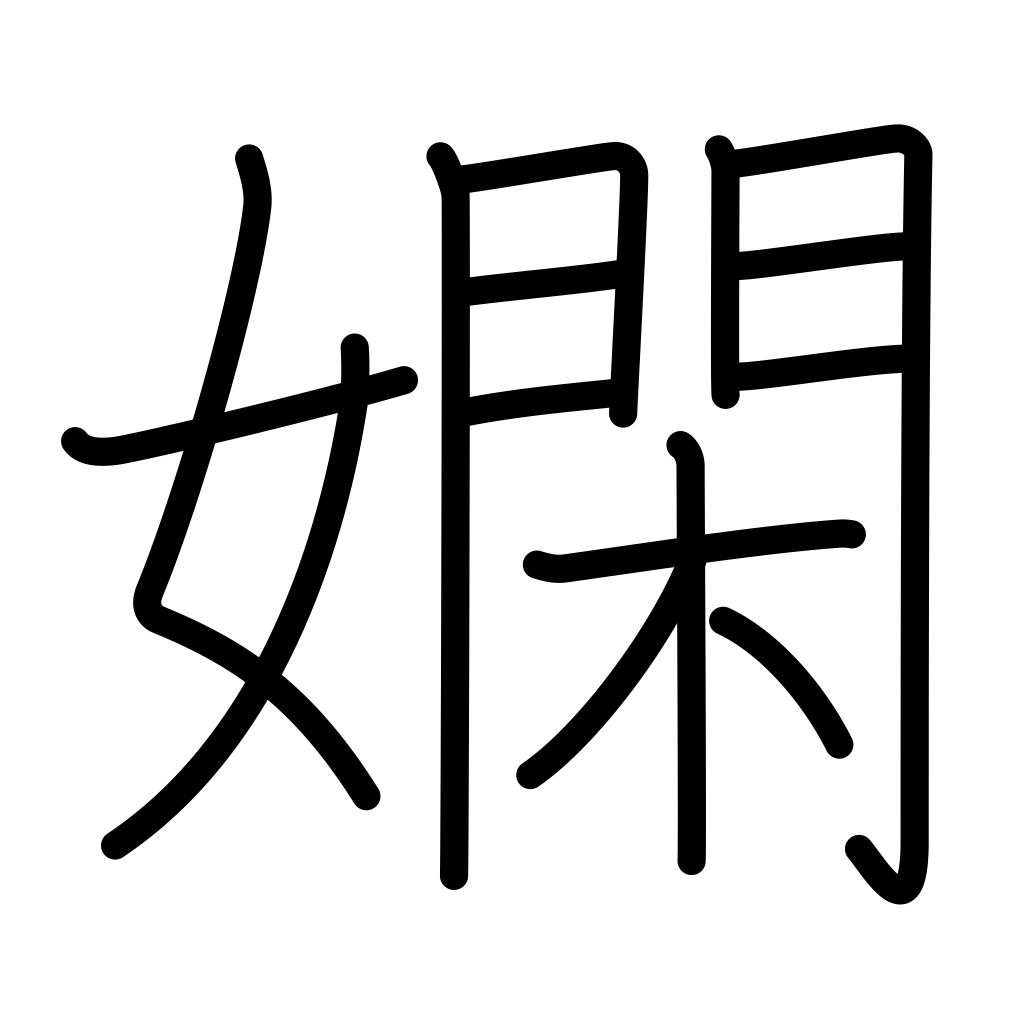
Meaning: elegant, refined, skillful